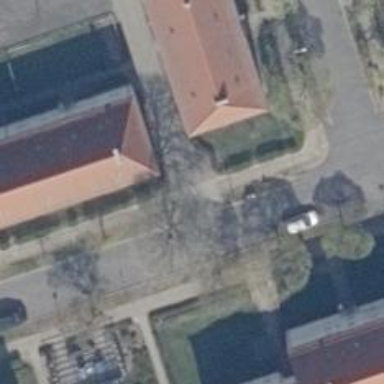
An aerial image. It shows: Footway.